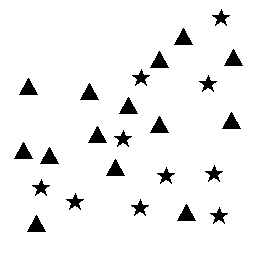
Squares: 0
Triangles: 14
Stars: 10
Total shapes: 24